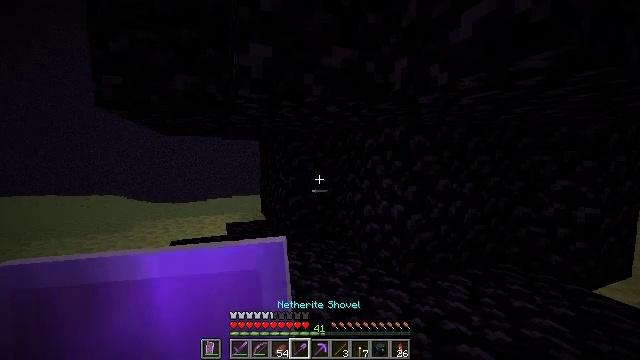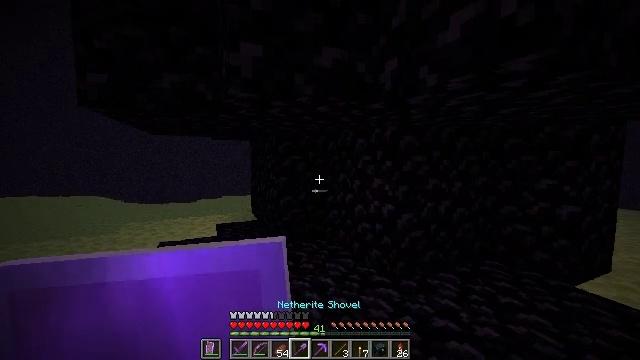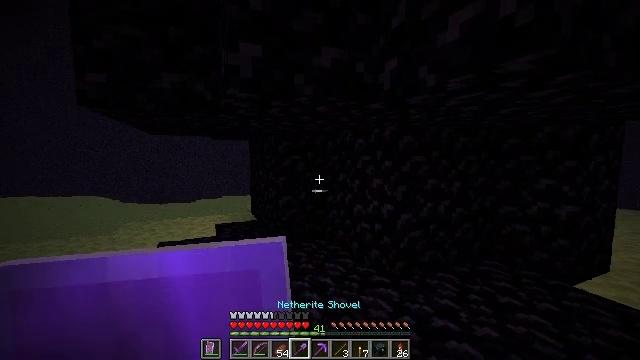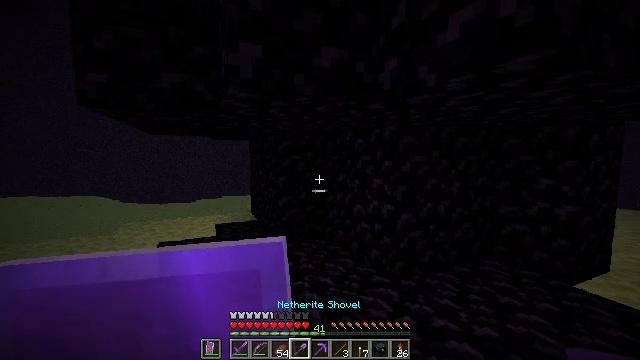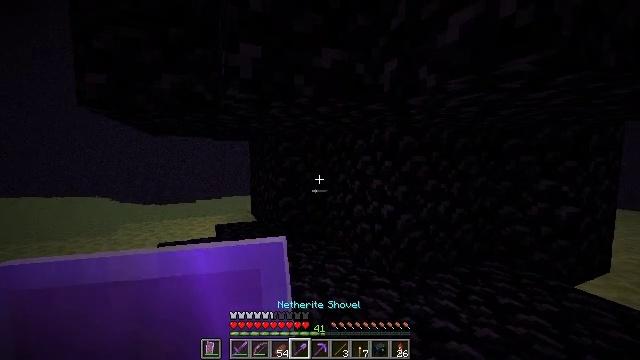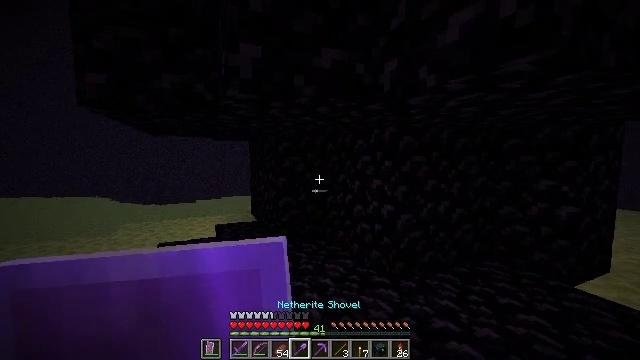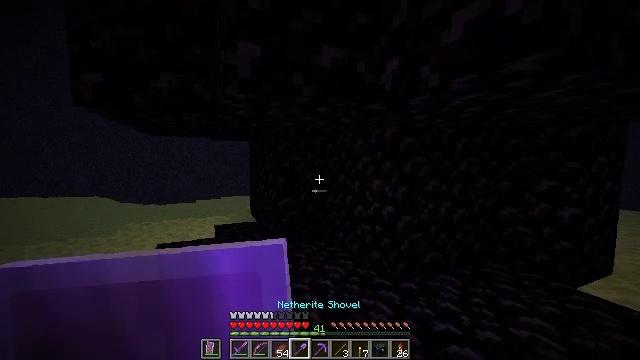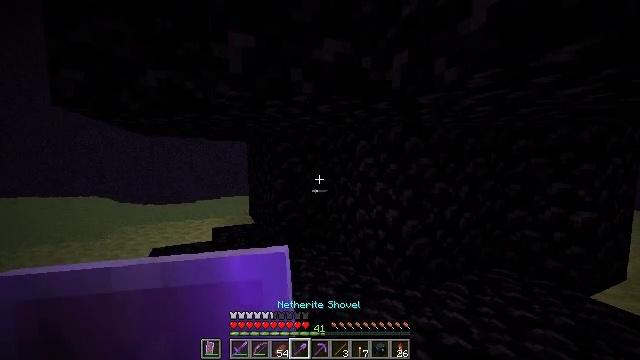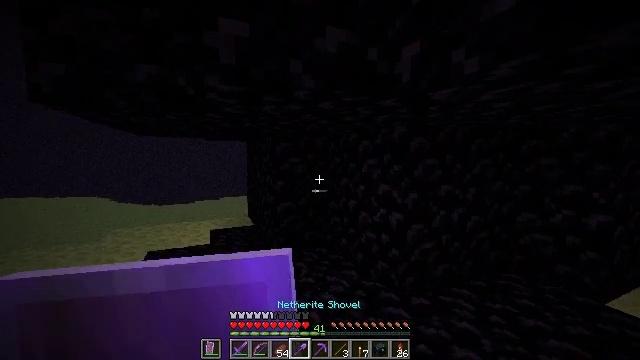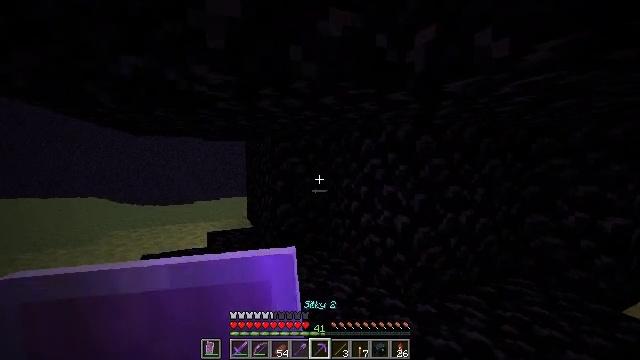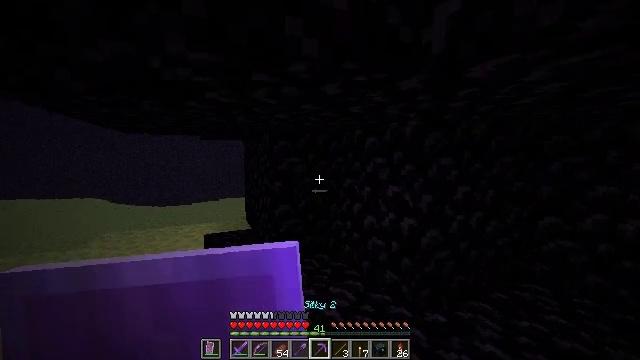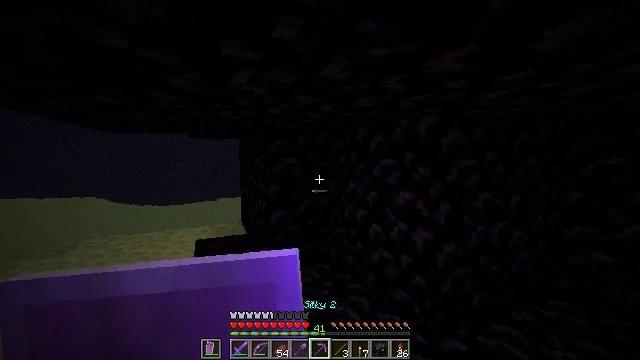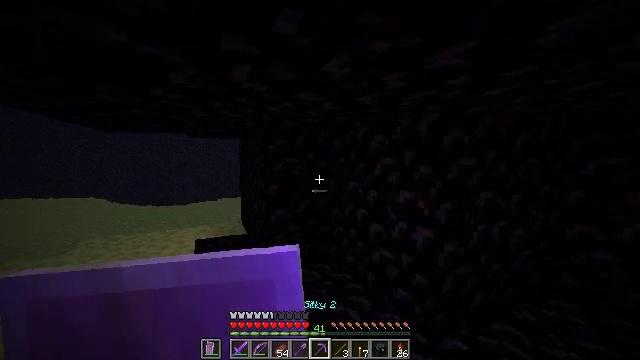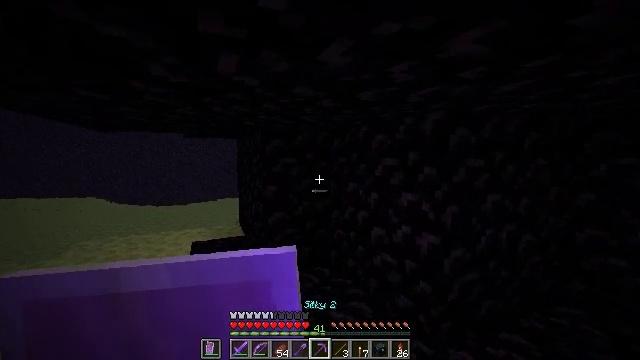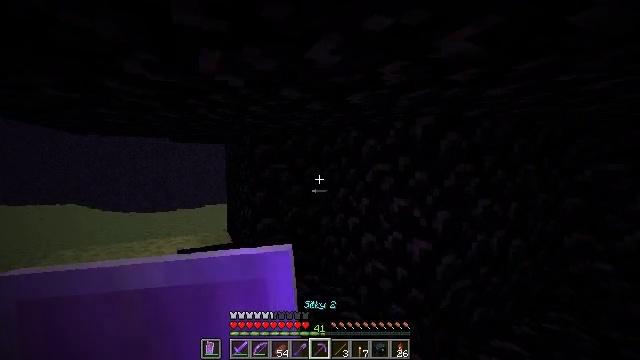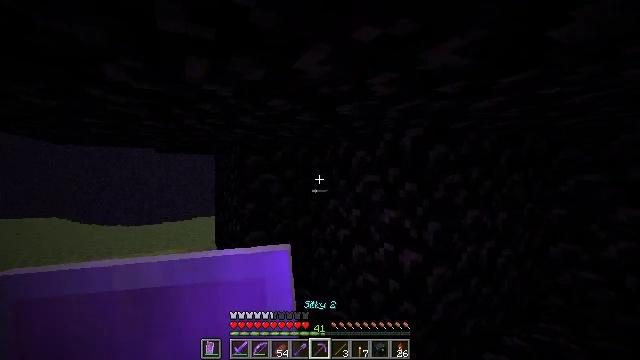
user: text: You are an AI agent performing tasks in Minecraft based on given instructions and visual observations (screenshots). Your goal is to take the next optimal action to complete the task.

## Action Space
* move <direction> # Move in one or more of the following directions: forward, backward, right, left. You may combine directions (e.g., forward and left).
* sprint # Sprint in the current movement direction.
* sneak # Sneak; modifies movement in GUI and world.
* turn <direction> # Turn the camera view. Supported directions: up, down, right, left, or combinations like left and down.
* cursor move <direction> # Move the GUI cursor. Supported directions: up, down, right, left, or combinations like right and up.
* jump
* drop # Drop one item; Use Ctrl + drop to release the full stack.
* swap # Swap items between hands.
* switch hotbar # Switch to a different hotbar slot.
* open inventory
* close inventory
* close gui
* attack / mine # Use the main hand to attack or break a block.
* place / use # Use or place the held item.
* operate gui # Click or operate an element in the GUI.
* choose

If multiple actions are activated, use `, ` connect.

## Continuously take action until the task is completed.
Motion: motion action
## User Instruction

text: Mine the tough obsidian.
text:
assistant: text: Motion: turn right
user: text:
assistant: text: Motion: no_op
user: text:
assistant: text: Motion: no_op
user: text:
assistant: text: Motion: no_op
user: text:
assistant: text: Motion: no_op
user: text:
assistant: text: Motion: move forward
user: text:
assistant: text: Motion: move forward
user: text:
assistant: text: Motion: move forward
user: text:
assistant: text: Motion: move forward
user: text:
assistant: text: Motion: move forward
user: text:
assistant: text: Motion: move forward
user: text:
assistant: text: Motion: no_op
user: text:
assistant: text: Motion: no_op
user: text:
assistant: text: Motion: turn right and up
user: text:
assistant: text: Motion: turn right and up
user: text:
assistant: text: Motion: move forward, turn right and up
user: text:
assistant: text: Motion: move forward
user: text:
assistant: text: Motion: move forward, attack / mine
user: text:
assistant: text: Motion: move forward, attack / mine
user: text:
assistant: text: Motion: attack / mine
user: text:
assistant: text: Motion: attack / mine
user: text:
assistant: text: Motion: attack / mine
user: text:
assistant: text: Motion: turn right, attack / mine
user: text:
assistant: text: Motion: turn right, attack / mine
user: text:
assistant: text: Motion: turn right, attack / mine
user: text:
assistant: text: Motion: attack / mine
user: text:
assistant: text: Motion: attack / mine
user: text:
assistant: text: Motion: attack / mine
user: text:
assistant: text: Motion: attack / mine
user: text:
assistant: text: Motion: attack / mine